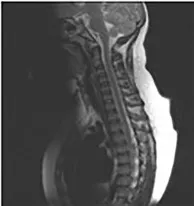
Normal findings of brain/spinal MRI. , MRI spine sagittal.
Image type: radiology (mri)